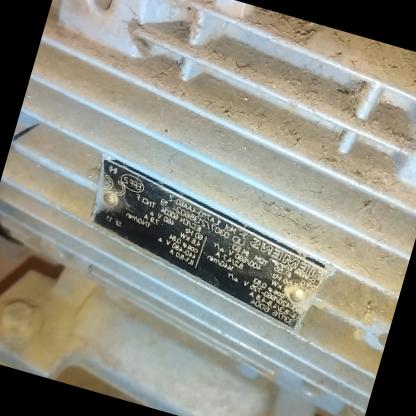
Klasa: tabliczka-znamionowa